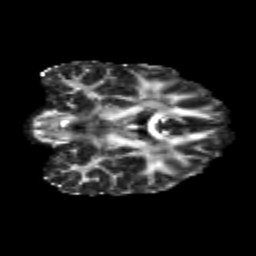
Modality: FA
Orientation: coronal
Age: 21
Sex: female
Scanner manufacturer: siemens
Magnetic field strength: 3 T
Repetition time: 3.5 s
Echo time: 0.113 s